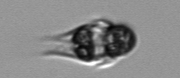
Label: Mesodinium